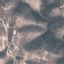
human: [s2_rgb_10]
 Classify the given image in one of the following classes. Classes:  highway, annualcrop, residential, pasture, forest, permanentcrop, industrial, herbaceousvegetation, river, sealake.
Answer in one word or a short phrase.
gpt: HerbaceousVegetation